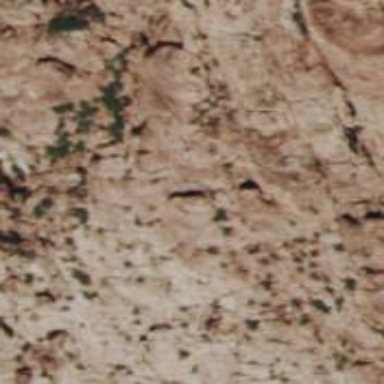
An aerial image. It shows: Brown cliff in nature.